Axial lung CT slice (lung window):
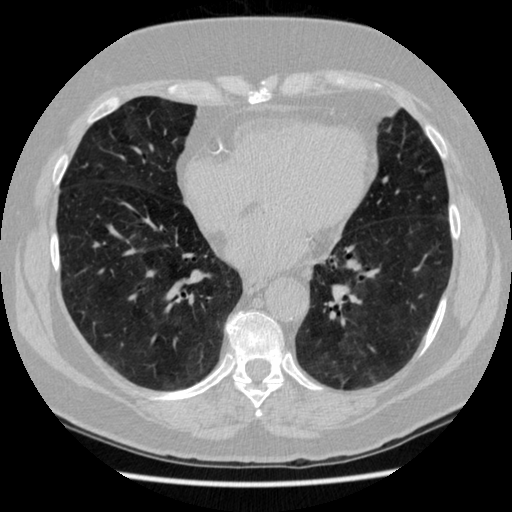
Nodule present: no